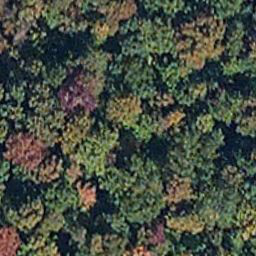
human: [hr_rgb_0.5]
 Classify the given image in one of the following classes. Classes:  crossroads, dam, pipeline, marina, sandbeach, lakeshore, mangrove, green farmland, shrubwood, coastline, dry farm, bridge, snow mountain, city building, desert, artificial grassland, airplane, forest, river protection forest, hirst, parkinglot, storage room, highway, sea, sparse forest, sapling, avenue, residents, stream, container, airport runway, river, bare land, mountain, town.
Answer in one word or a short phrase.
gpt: mangrove